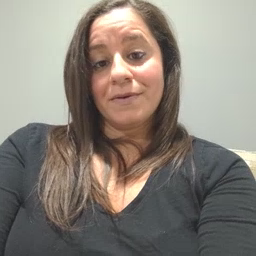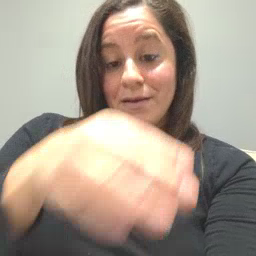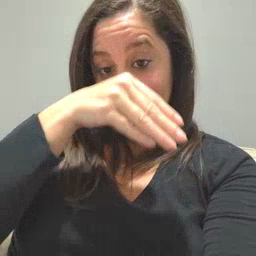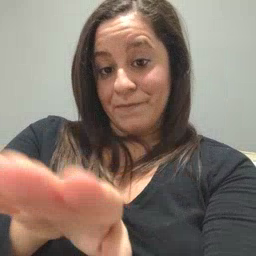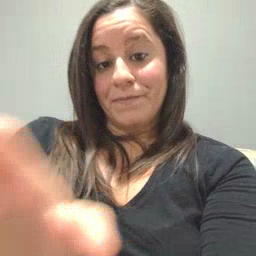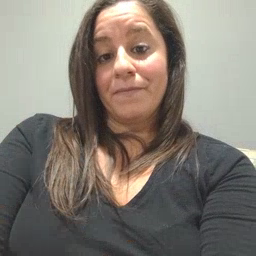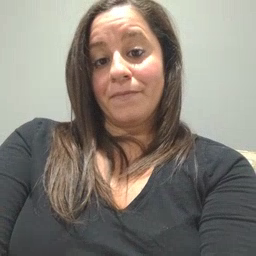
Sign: elephant